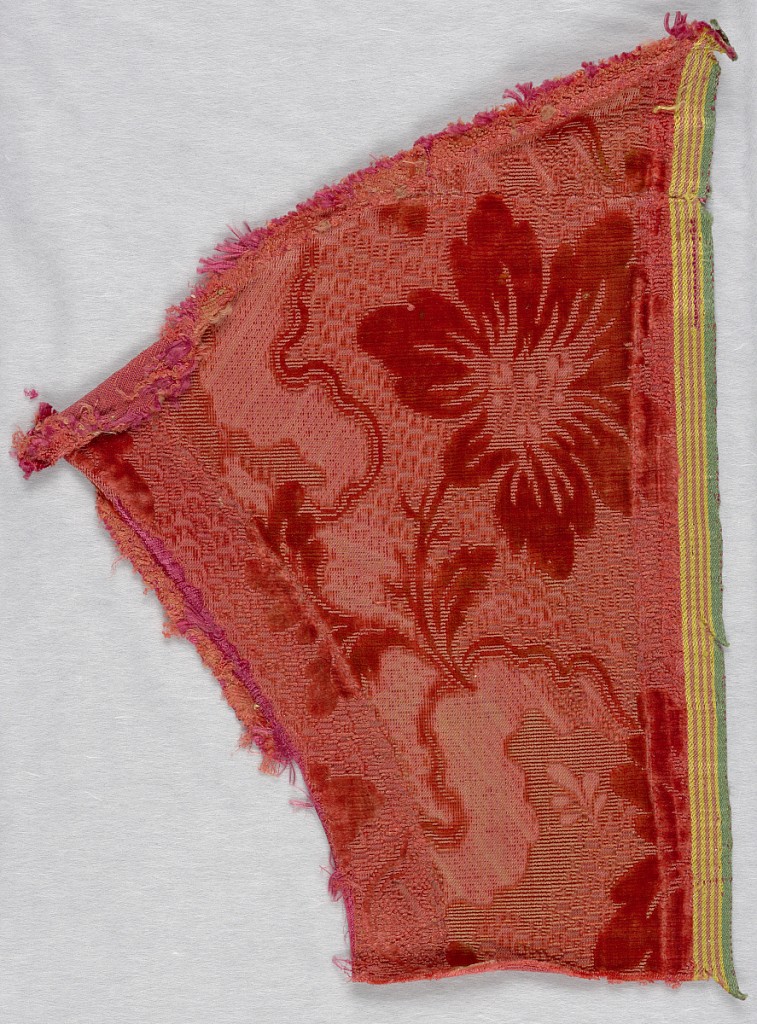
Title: Fragment
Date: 18th century
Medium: silk Technique: cut and uncut supplementary warp pile (velvet) on satin ground
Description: Fragment of tomato-red cut and uncut velvet. Patterned ground of uncut pile with large swinging floral design in cut pile.